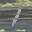
Label: 1